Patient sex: F
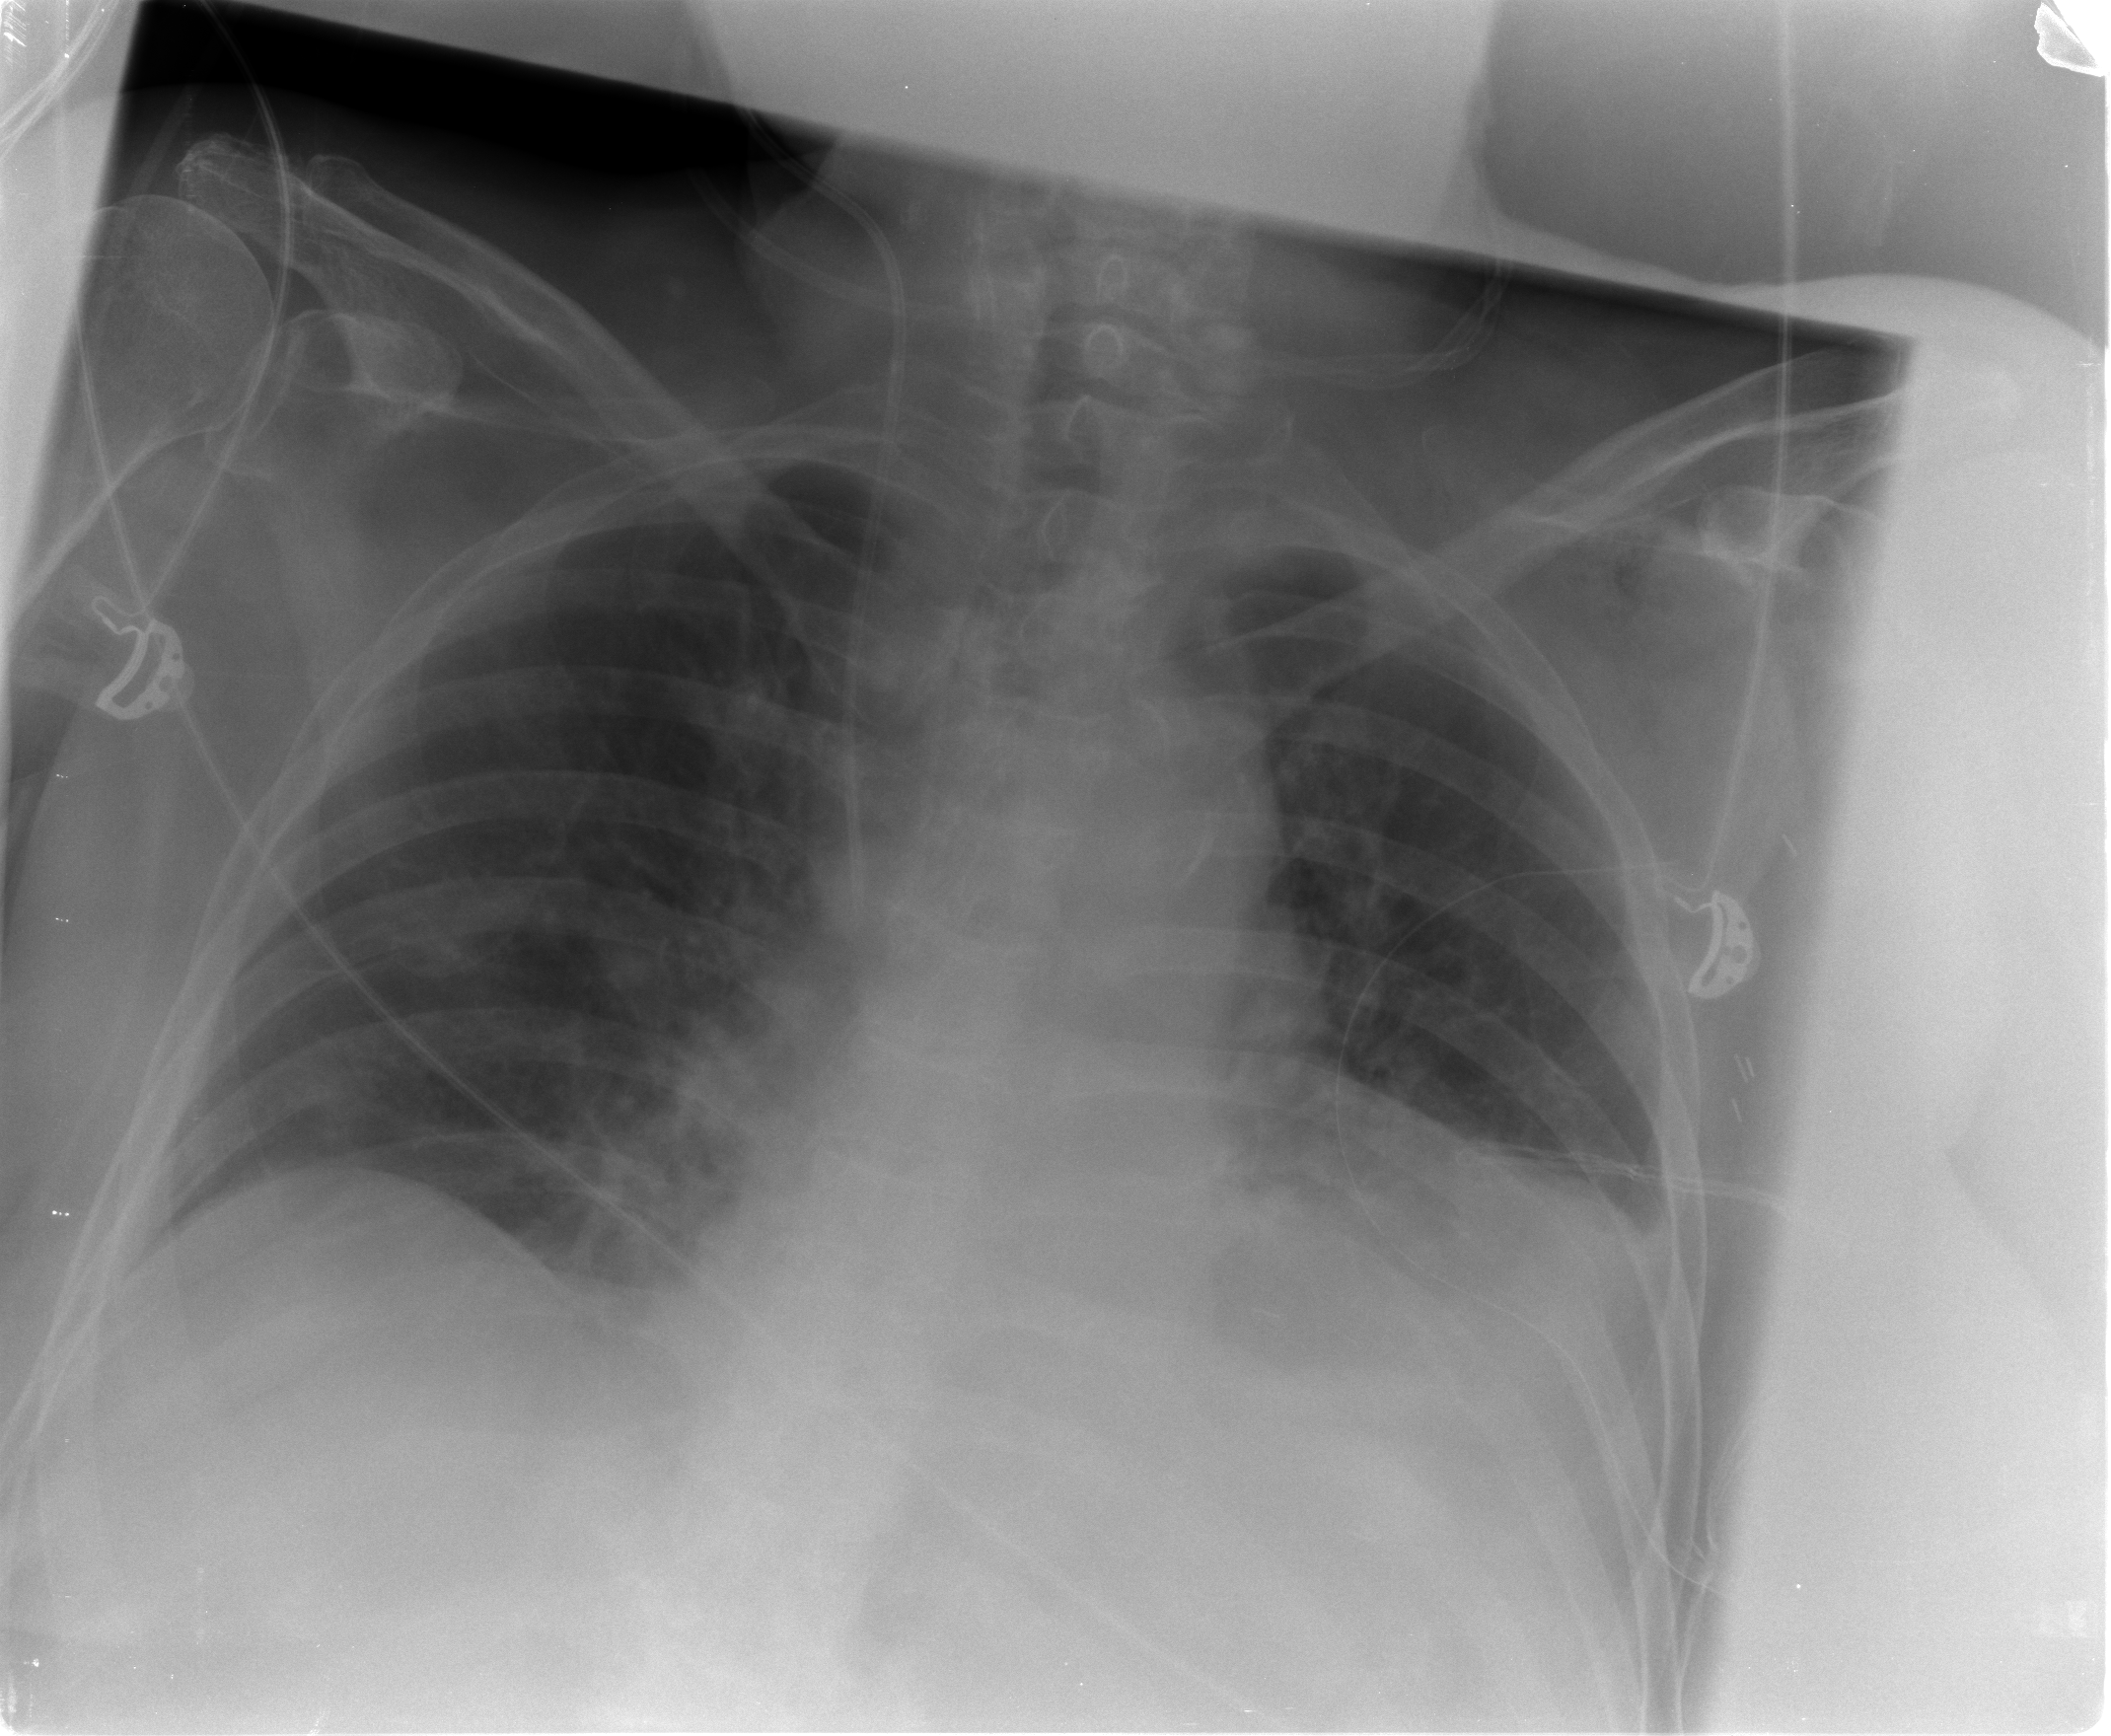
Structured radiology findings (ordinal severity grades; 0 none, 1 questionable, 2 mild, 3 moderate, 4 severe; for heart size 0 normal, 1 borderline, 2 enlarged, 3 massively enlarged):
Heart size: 2
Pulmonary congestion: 1
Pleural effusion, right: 0
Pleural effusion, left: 1
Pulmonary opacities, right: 0
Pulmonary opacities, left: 1
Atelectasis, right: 1
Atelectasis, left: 2